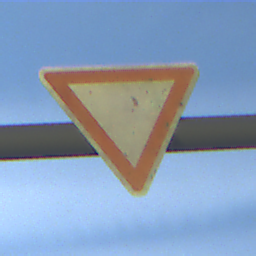
Verkehrszeichen: VorfahrtGewaehren
Umgebung: Outdoor, Nature
Tageszeit: Night
Wetter: PartlyCloudy
Licht: Natural
Jahreszeit: NotSpecified
Kontrast: HighContrast